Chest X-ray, AP view. Patient: 63 years old, sex F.
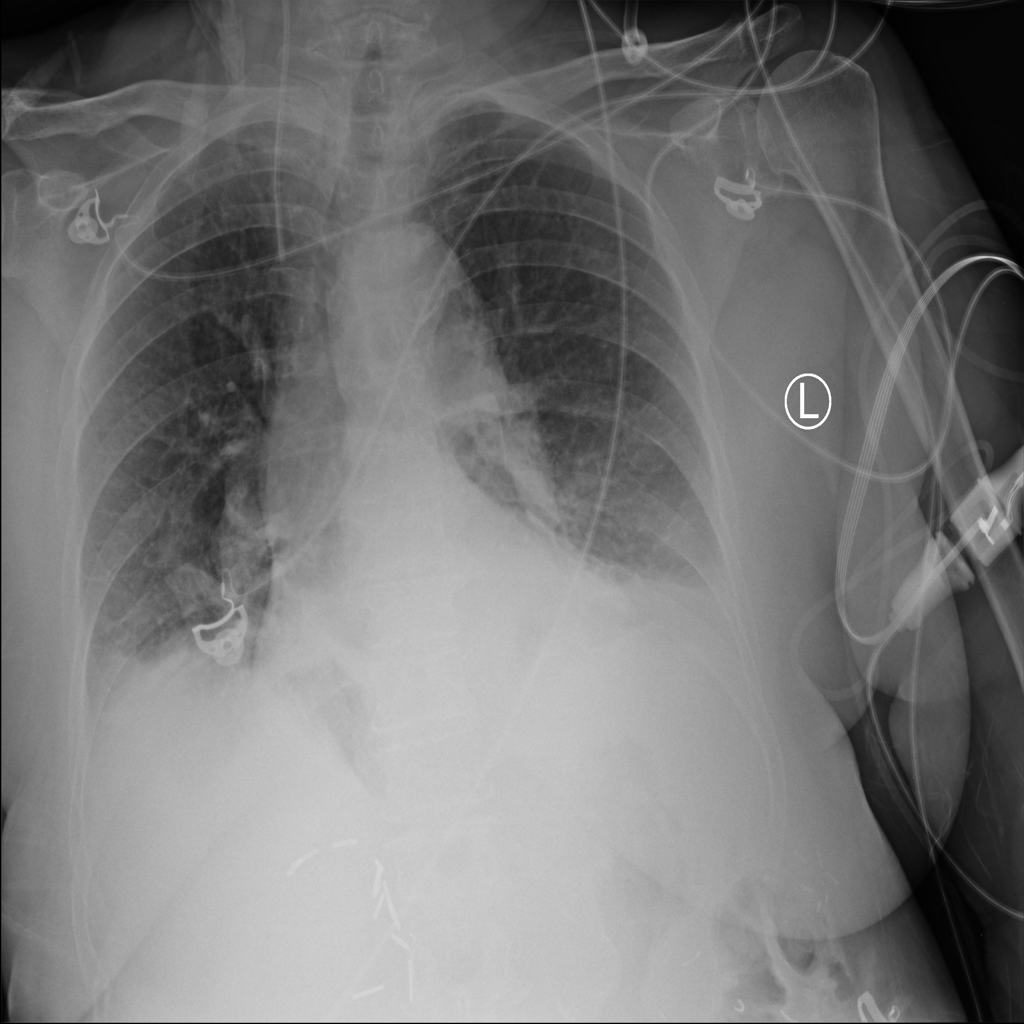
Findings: No Finding